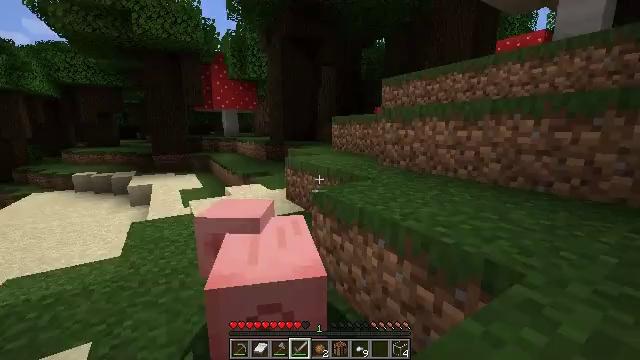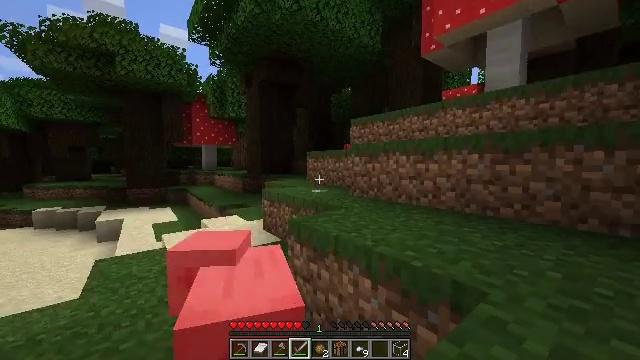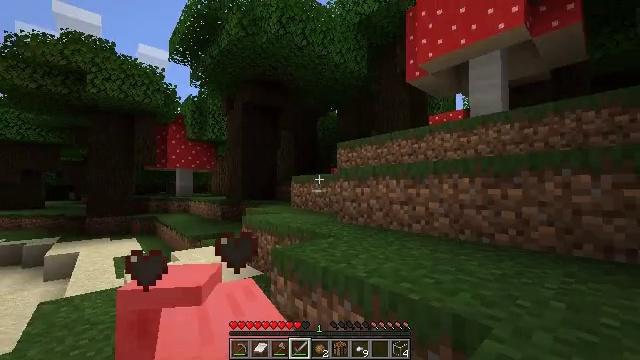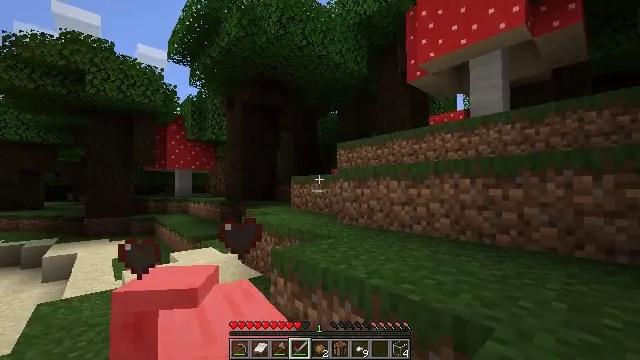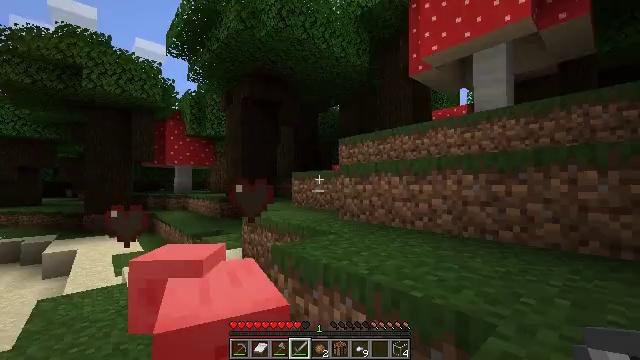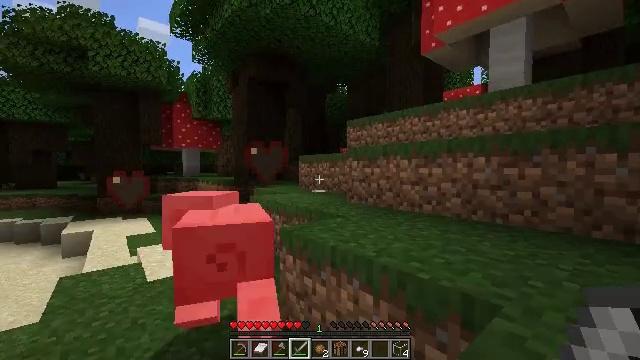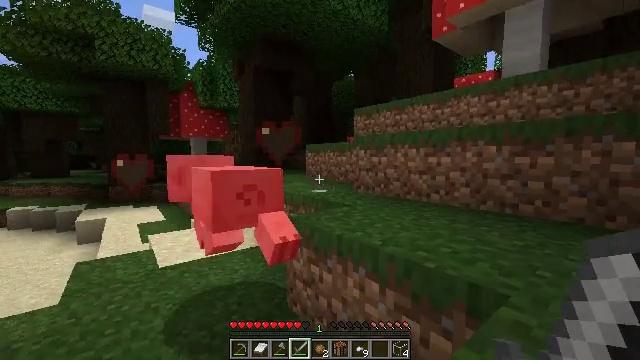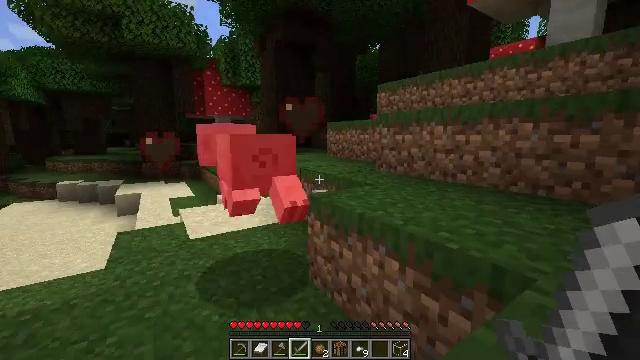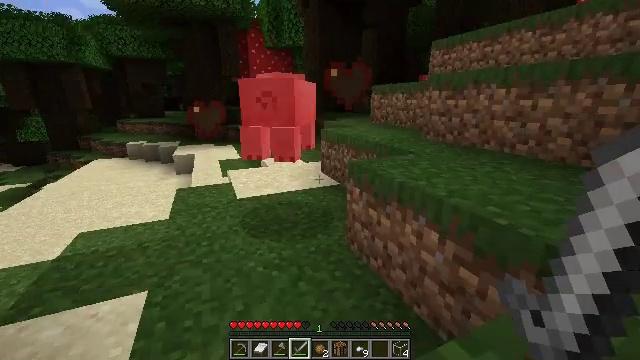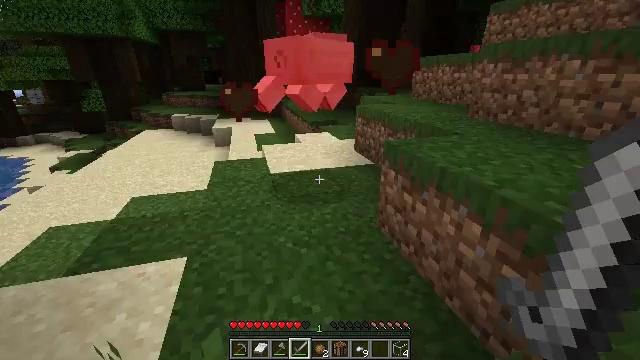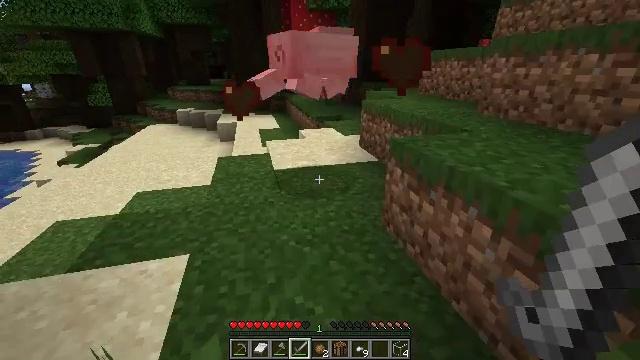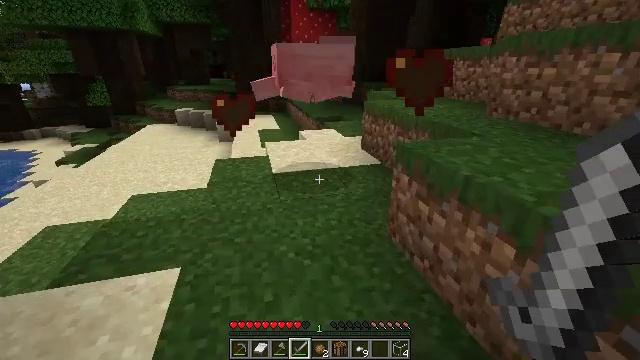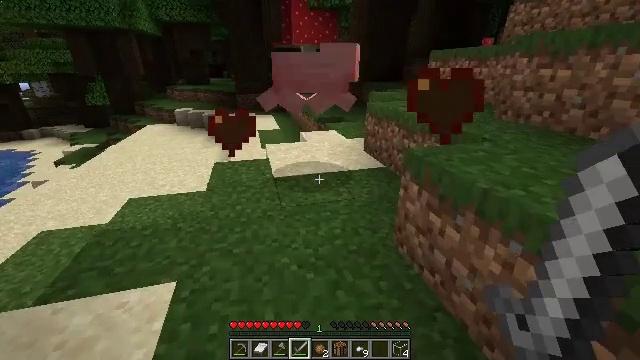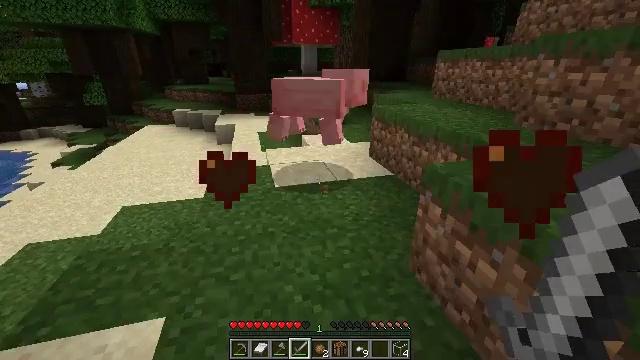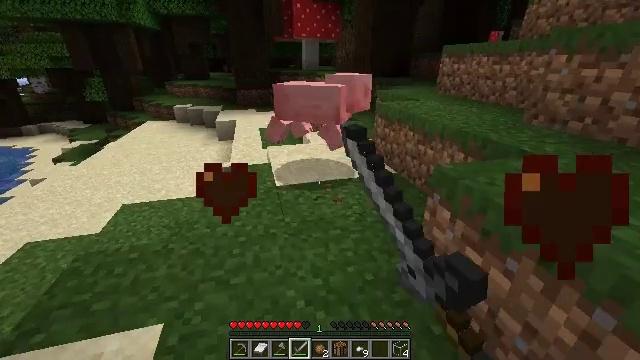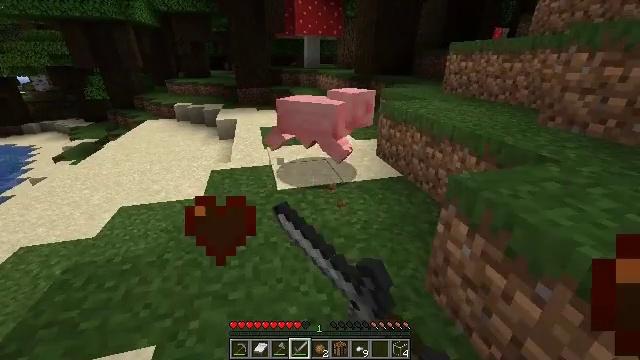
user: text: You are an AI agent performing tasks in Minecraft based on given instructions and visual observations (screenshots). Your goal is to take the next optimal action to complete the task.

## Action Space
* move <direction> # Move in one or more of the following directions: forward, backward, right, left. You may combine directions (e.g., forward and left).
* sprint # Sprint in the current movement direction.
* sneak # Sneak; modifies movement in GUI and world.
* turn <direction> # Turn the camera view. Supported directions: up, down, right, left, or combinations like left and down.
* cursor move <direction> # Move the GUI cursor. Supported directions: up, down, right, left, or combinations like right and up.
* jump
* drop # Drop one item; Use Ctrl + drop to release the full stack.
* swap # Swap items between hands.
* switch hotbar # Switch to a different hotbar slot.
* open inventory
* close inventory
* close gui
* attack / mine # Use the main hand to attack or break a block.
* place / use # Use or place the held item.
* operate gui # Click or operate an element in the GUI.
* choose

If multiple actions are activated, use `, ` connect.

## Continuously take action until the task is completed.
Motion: motion action
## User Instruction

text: Kill the pig.
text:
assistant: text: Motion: turn right and up
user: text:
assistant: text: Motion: turn right and up
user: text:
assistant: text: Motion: no_op
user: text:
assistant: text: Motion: no_op
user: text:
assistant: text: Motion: turn left and down
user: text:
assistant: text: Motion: turn left and down
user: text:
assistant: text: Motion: turn left and down
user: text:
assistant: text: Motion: turn left and down
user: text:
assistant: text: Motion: move forward, turn left and down
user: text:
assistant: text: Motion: move forward, turn left and down
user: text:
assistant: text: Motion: move forward
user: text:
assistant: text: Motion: move forward
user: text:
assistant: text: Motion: move forward, attack / mine
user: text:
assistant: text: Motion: move forward, attack / mine
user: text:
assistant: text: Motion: move forward, attack / mine
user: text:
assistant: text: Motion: move forward, attack / mine
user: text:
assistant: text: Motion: move forward
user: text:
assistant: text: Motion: move forward
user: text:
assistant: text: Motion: move forward
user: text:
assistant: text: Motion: move forward
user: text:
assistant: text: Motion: move forward
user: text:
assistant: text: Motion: move forward
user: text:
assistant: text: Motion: turn right
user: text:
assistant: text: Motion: move forward, turn right and up
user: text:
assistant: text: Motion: move forward, turn right and up
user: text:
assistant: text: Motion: move forward, turn right and up
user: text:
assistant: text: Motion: move forward, turn right and up
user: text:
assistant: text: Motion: move forward
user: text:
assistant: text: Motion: move forward
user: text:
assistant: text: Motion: move forward